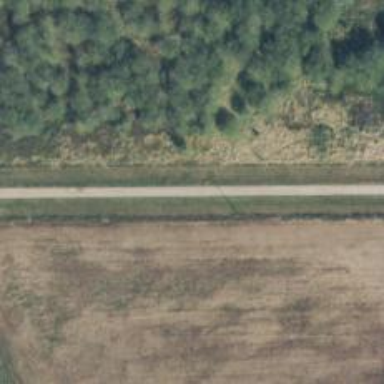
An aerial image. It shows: Driveway leading to service road.